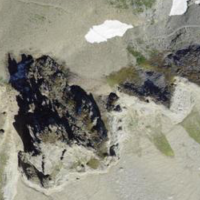
EUNIS habitat code: 48
Species observed at this site:
Saxifraga aizoides